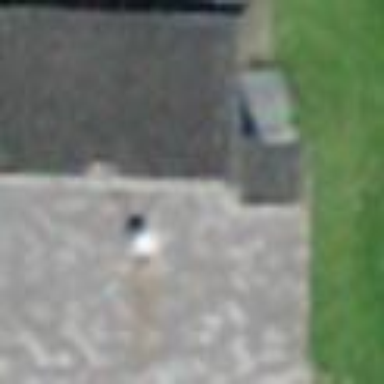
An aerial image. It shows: Detached building.